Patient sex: F
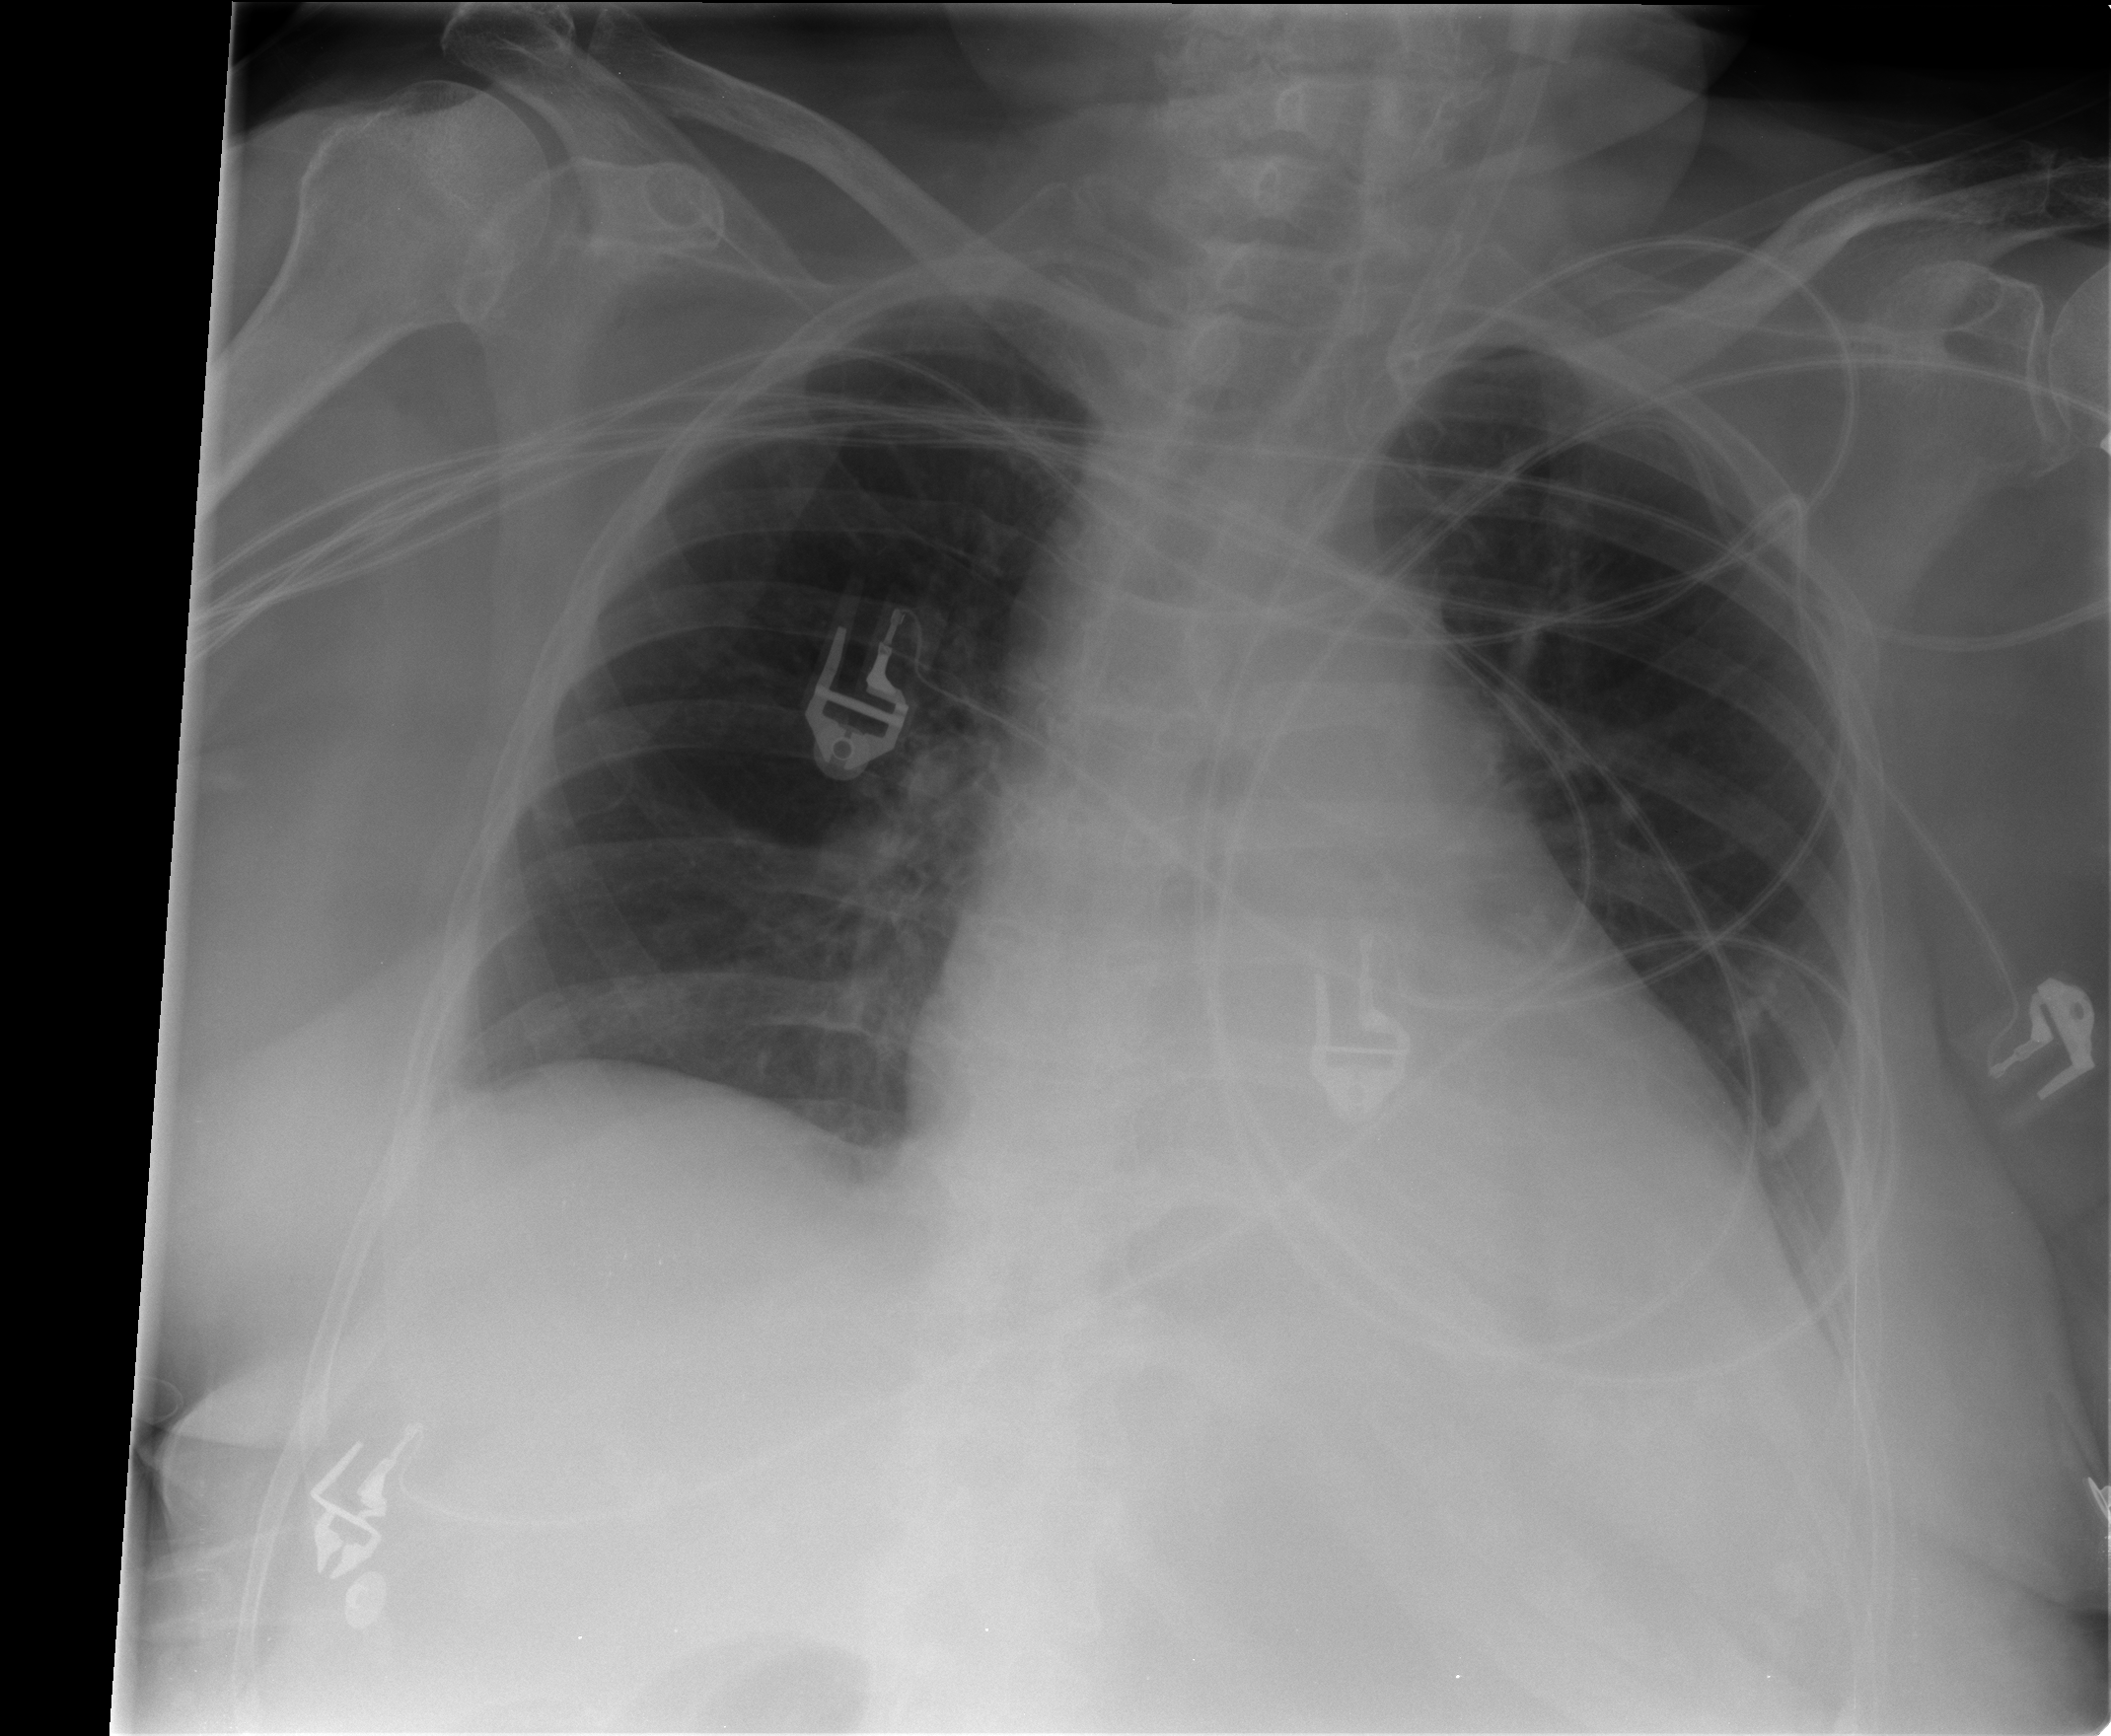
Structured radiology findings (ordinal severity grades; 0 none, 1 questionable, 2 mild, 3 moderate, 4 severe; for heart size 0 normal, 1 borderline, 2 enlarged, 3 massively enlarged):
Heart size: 2
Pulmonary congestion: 1
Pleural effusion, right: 0
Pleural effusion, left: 1
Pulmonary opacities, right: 0
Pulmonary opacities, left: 0
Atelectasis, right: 1
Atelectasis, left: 2